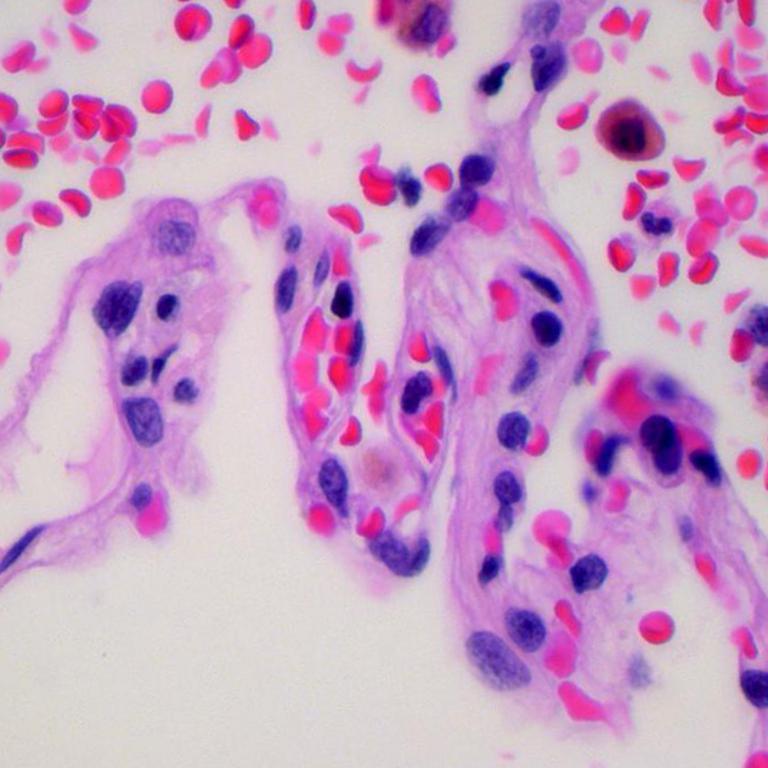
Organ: lung
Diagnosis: benign